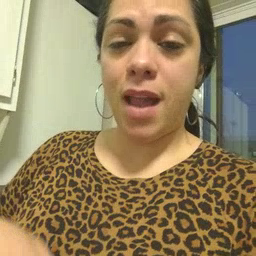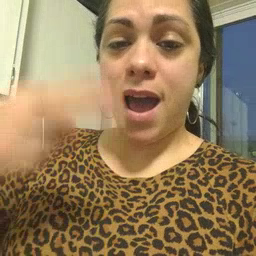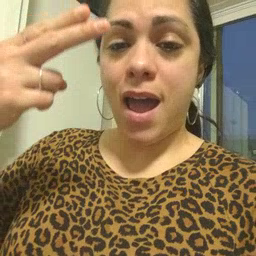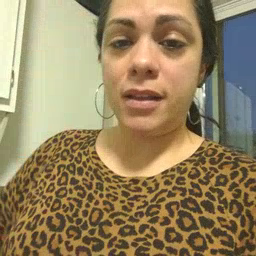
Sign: high